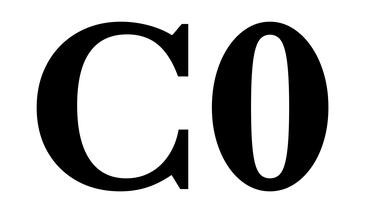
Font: LibreCaslonText_Bold